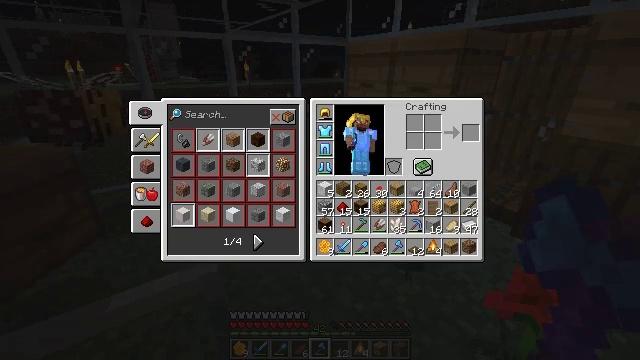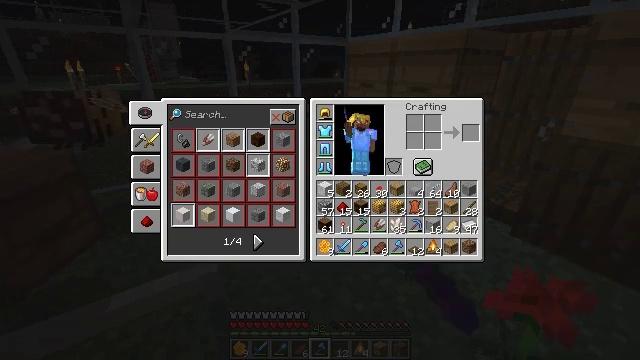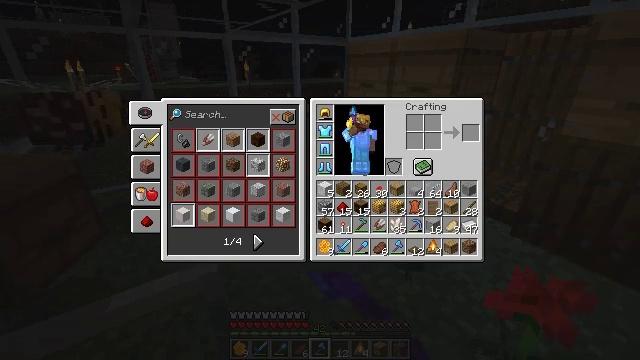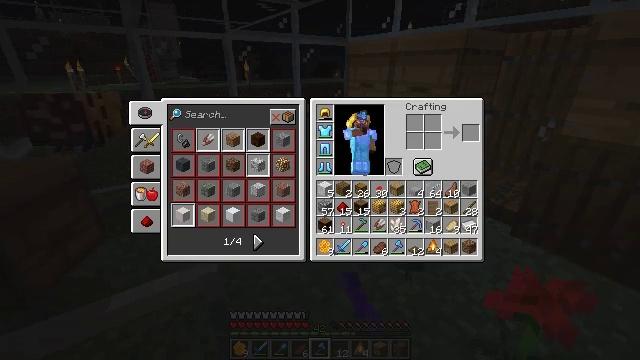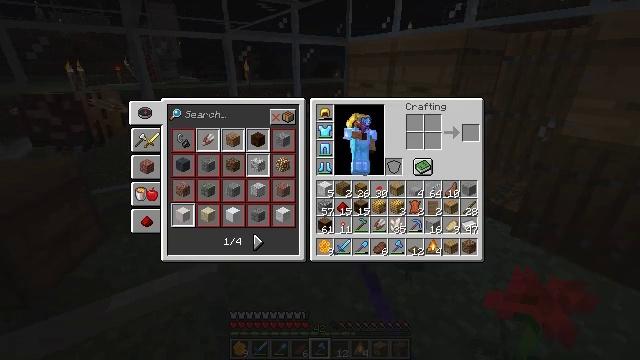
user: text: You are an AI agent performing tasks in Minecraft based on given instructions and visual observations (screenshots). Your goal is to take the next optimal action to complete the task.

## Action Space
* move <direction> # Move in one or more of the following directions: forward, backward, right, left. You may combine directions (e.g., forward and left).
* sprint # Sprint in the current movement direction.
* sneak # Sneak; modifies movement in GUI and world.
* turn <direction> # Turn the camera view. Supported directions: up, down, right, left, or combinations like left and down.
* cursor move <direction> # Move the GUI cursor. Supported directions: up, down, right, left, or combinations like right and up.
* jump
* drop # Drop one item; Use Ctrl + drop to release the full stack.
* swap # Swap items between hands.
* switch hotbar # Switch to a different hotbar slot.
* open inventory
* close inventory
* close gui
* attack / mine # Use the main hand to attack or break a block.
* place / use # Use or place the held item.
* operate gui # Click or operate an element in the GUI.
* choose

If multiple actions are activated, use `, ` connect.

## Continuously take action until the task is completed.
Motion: motion action
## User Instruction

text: Drop a coal.
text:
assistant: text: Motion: no_op
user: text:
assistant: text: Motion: no_op
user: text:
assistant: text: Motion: no_op
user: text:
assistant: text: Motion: no_op
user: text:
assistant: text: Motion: no_op